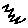
Label: zigzag